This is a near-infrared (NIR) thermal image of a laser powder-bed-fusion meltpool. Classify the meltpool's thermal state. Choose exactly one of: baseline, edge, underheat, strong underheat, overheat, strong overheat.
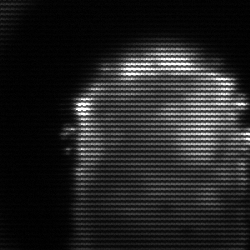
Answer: baseline